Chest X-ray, PA view. Patient: 51 years old, sex M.
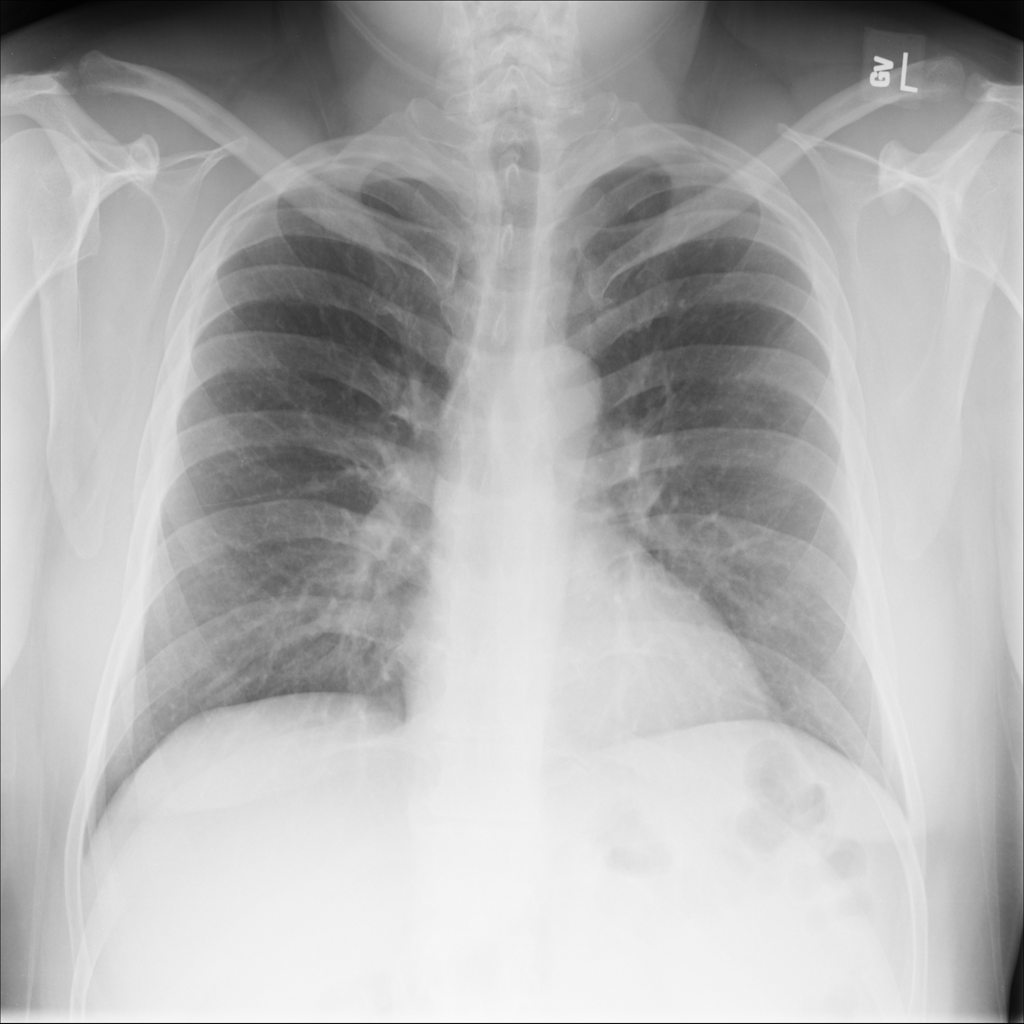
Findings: No Finding